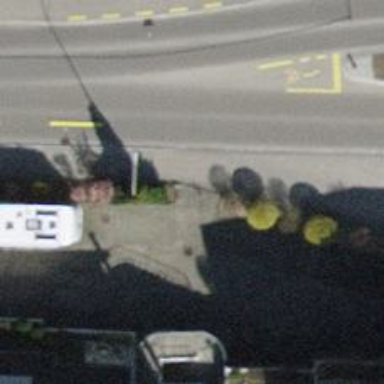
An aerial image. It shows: Bollard.